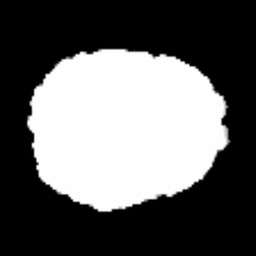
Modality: FA
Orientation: axial
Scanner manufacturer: siemens
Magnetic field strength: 3 T
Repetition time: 3.6 s
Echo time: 0.092 s